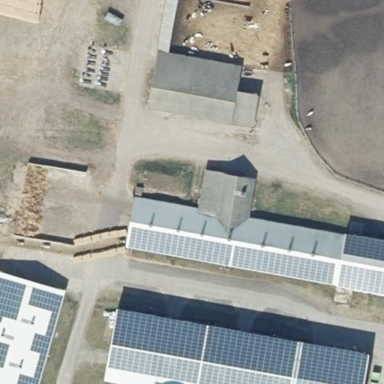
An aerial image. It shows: Flat roofed grey farm auxiliary building with multiple parts.